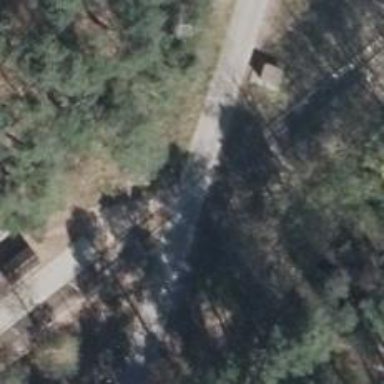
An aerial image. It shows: Disused railway.